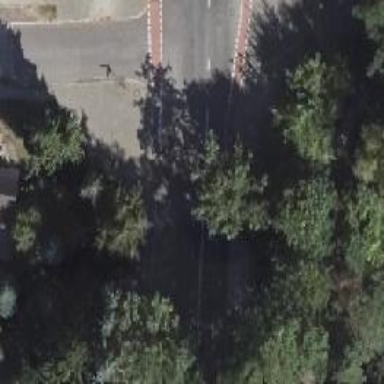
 equipped with sidewalks on both sides and cycle track on the left."